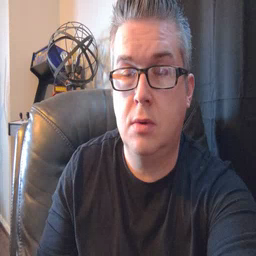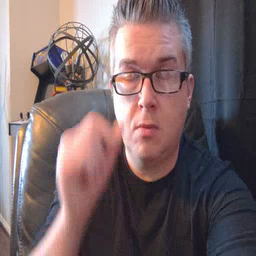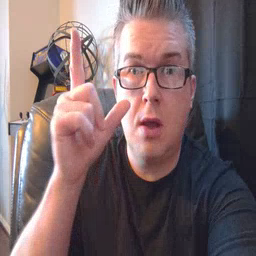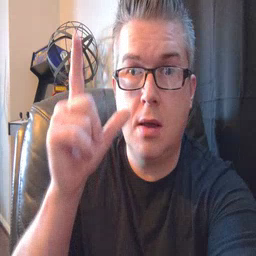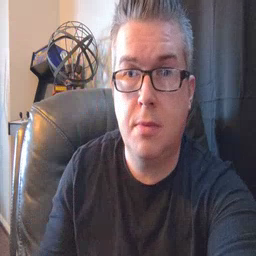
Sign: wake